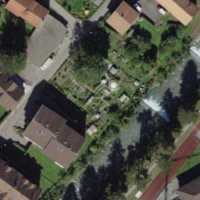
EUNIS habitat code: 54
Species observed at this site:
Phoenicurus ochruros
Cinclus cinclus
Passer domesticus
Carduelis carduelis
Milvus migrans